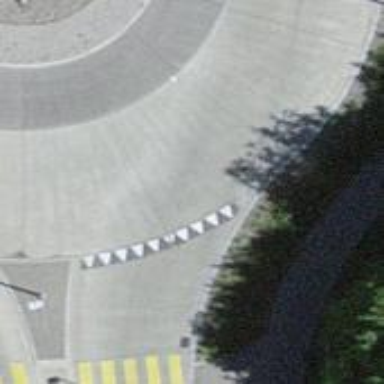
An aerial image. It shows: Road with "give way" sign.